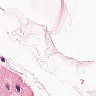
Metastatic tissue present: no